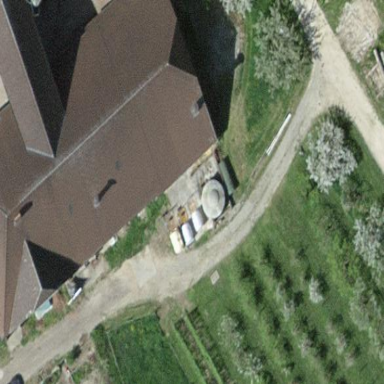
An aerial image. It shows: Farm building.